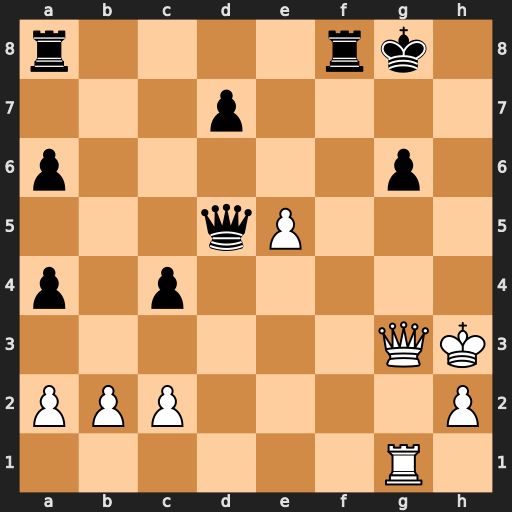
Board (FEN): r4rk1/3p4/p5p1/3qP3/p1p5/6QK/PPP4P/6R1
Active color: w
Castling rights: -
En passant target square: -
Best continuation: Qxg6+ Kh8 Qh5#